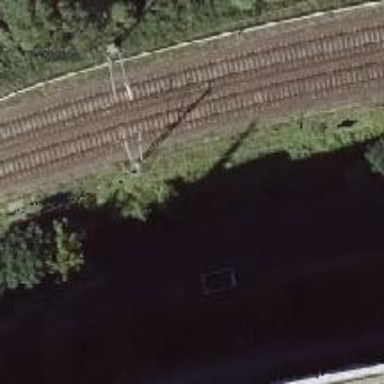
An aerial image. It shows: Catenary mast for power lines.